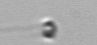
Label: flagellate